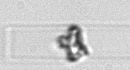
Label: Dactyliosolen_blavyanus